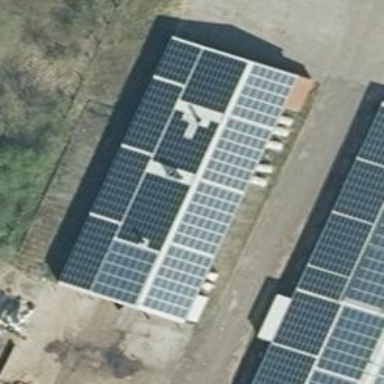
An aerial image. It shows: Solar power generator with photovoltaic panels.